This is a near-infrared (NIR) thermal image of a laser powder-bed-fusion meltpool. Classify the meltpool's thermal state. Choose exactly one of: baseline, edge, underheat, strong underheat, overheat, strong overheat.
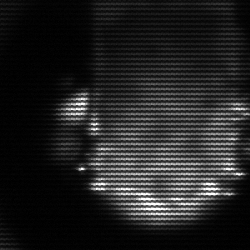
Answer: baseline